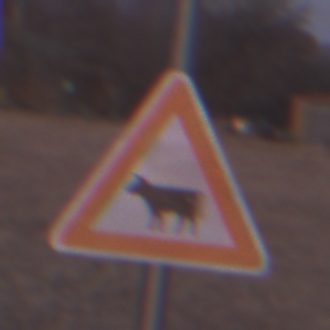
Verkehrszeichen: ViehtriebRechts
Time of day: SunriseSunset
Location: Outdoor (Nature)
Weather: Clear
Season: NotSpecified
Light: Natural